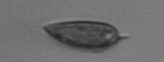
Label: Prorocentrum_triestinum